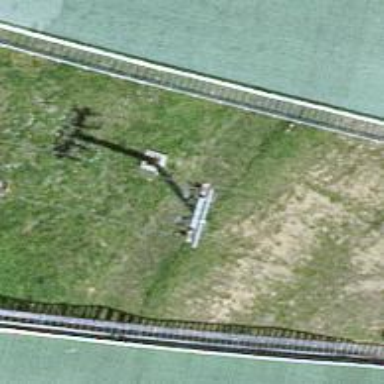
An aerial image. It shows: Chair lift captured from aerial perspective.